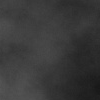
Atmospheric dust classification: dusty